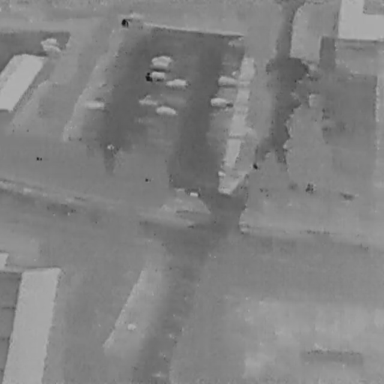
There are nine Cars in the infrared image.